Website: home-depot
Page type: account-selection
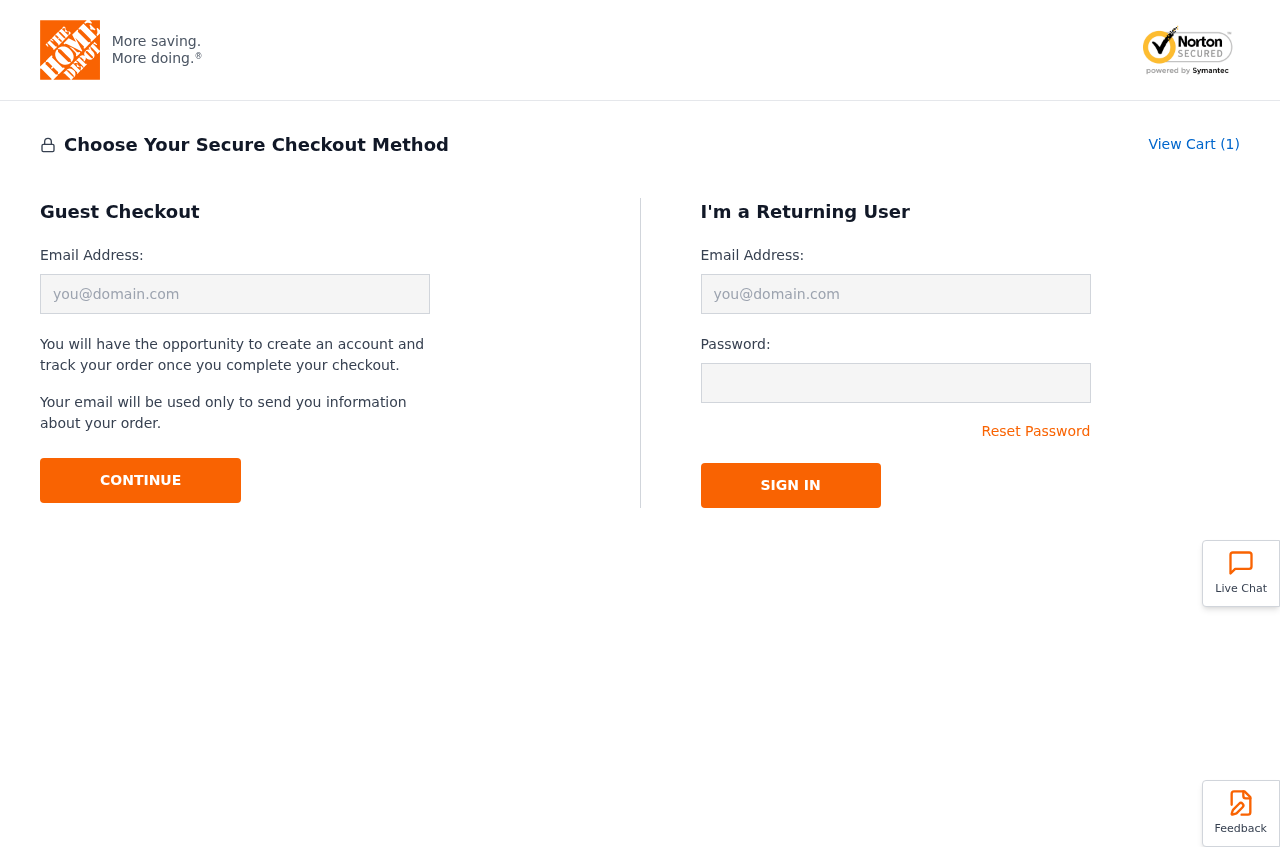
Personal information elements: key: PII_EMAIL
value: patrick.richards@gmail.com
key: PII_LOGIN_USERNAME
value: prichards155
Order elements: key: ORDER_NUM_ITEMS
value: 1